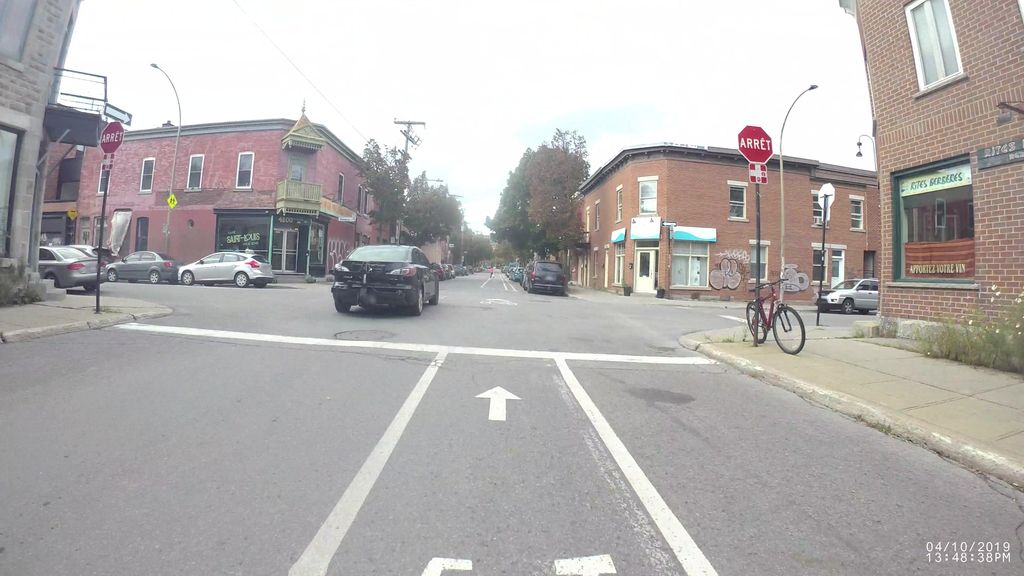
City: montreal